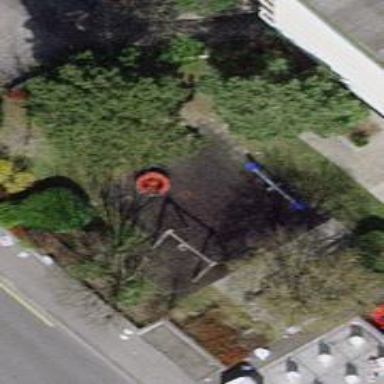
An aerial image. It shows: Playground area for leisure land.